Question: hello friend i want to implement MotionStreak after Sprite move from one to another point.when it move then its display shadow (MotionStreak). how can i implement it.

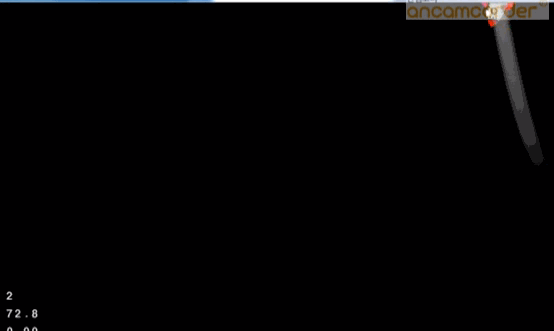
Answer: First you take a sprite in init method which move on Screen
'''
torpedoOne = [CCSprite spriteWithFile:@"Button1.png"];
torpedoOne.position = ccp(0,0);
[self addChild:torpedoOne z:2];
'''
Now take CCMotionStreak in init method
'''
streak = [CCMotionStreak streakWithFade:1.7f minSeg:5 width:10 color:ccWHITE textureFilename:@"Button1.png"];
streak.position =torpedoOne.position;
[self addChild:streak z:2];
'''
Action of SpriteMove
'''
id actionMove = [CCMoveTo actionWithDuration:2.0
position:ccp(320, 320)];
[torpedoOne runAction:[CCSequence actions:actionMove, nil]];
'''
Update sprite position
'''
[self schedule:@selector(doStep:)];
'''
Update Method
'''
- (void)doStep:(ccTime)delta
{
//update the position
[streak setPosition:torpedoOne.position];
}
'''